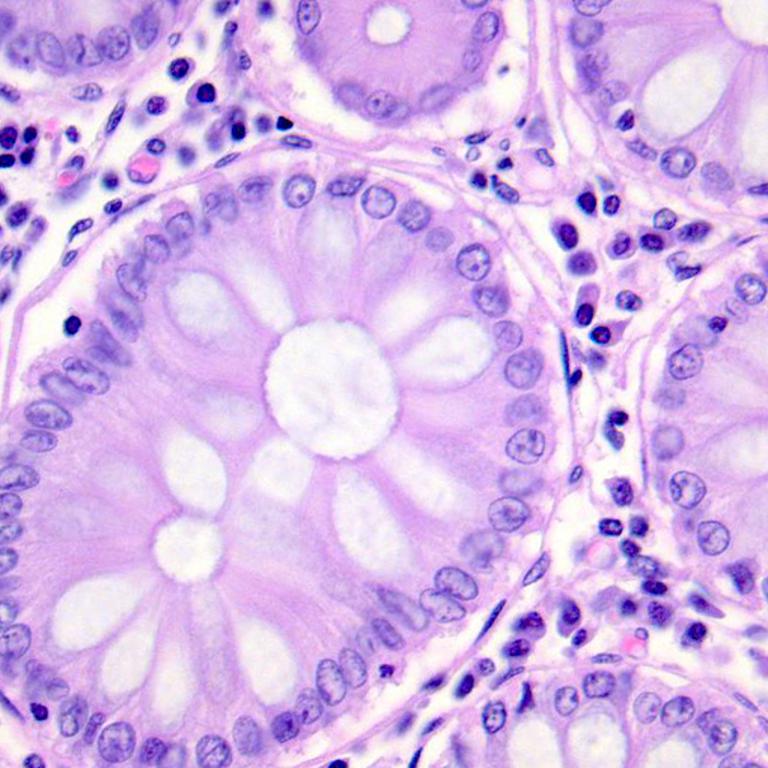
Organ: colon
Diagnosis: benign